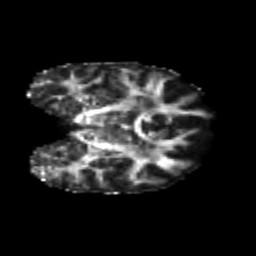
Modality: FA
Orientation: coronal
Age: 23
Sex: female
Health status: healthy
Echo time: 0.074 s